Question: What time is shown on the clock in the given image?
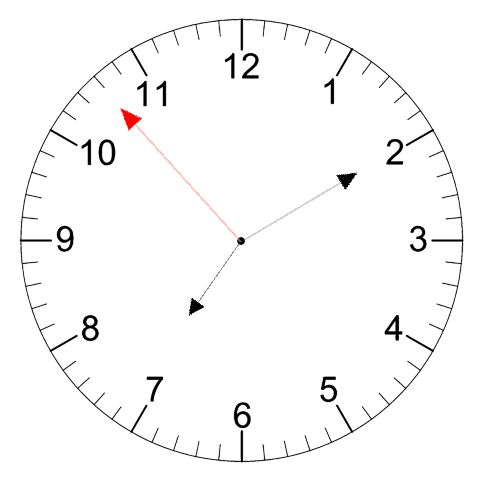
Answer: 07:09:53